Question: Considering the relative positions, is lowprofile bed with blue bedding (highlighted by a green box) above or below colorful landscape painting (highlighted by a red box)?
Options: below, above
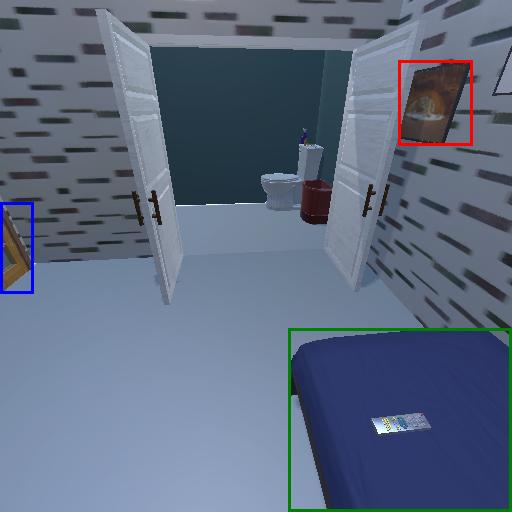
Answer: below